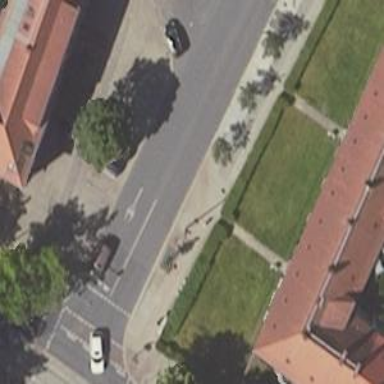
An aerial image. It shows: Footway along the road.